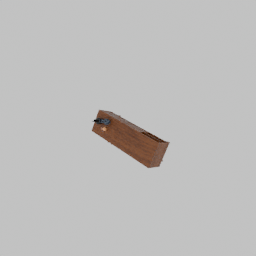
Label: furniture